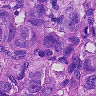
Metastatic tissue present: yes